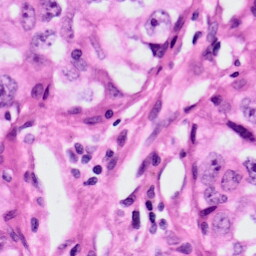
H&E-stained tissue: Lung